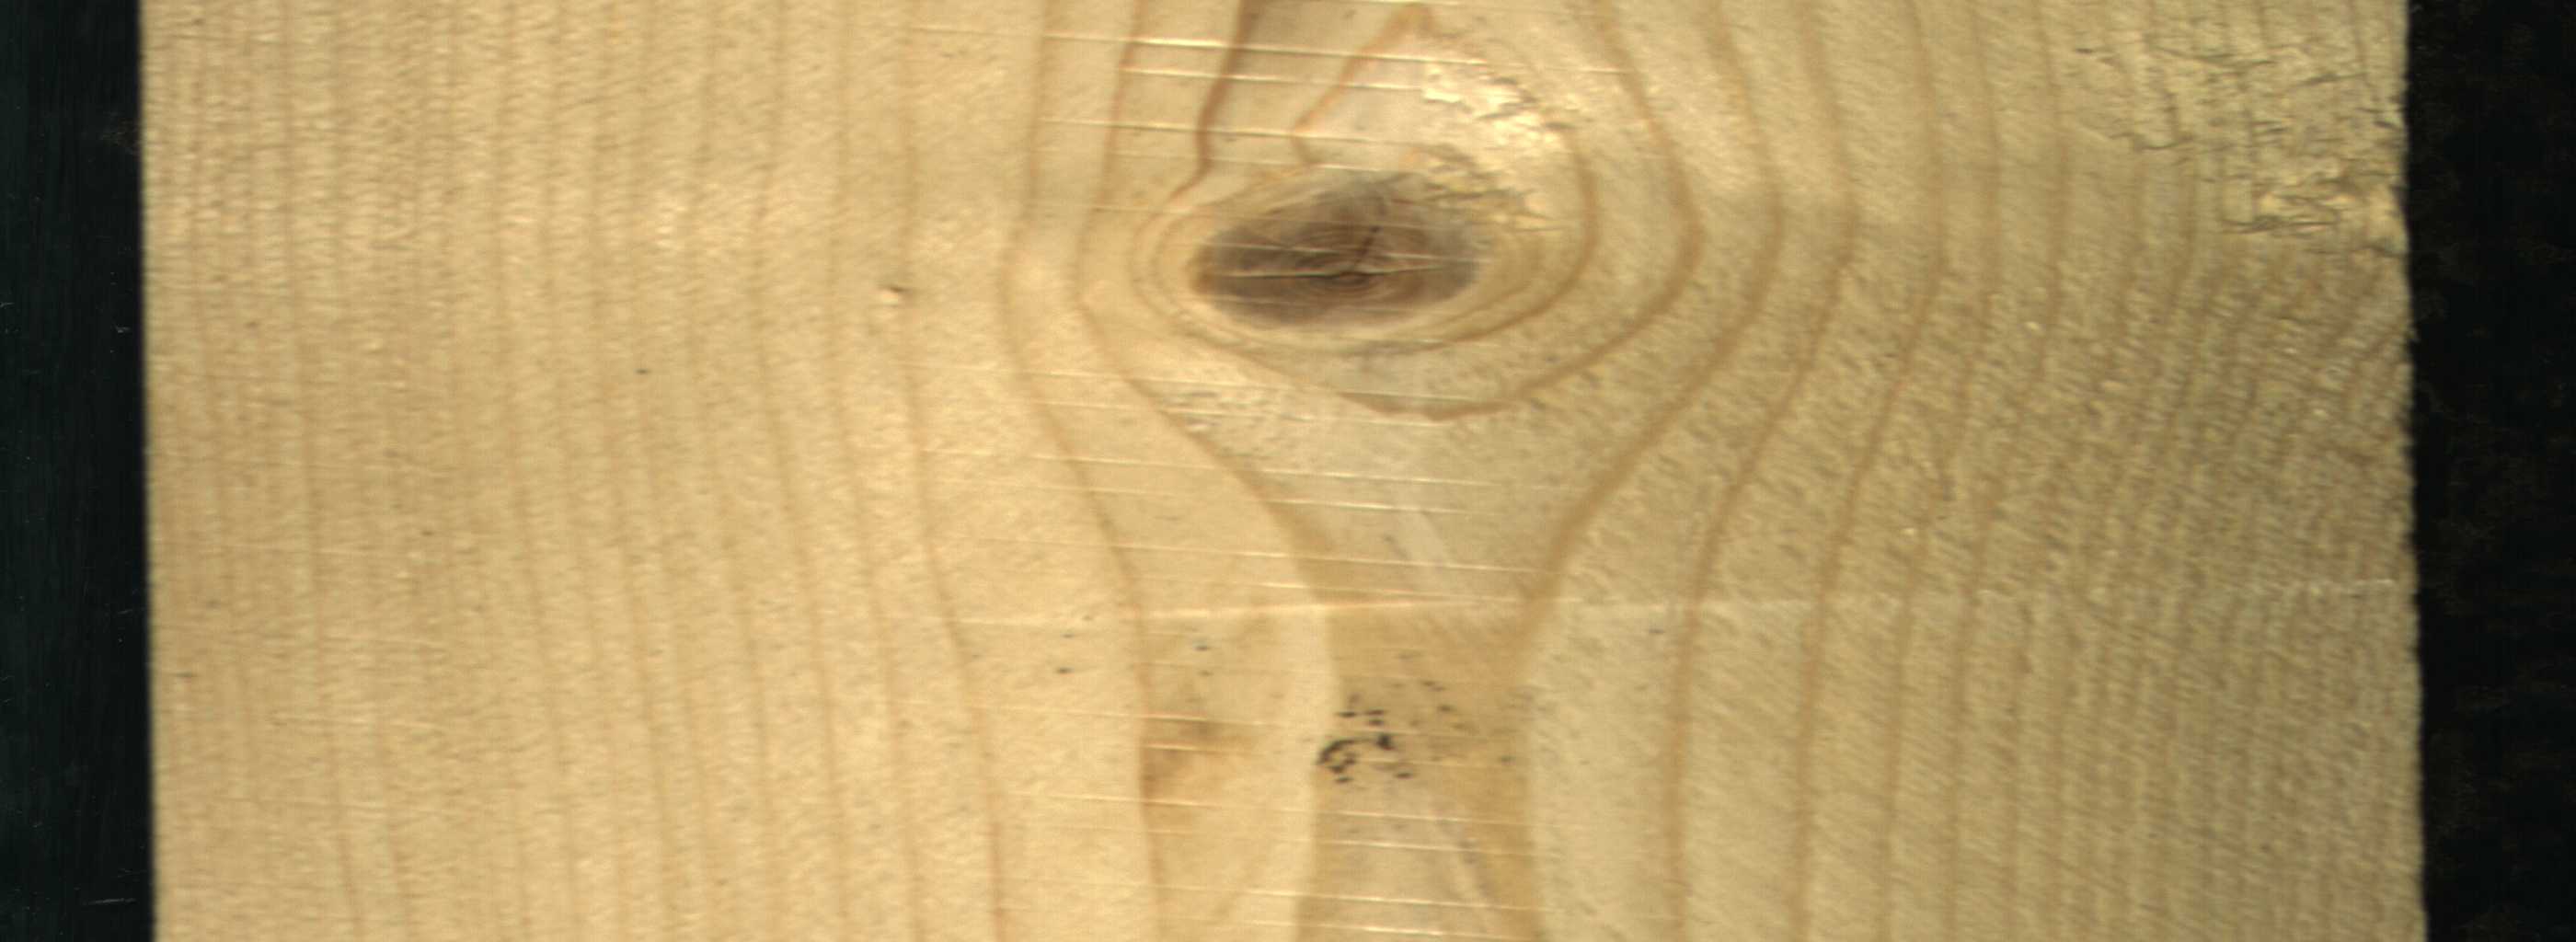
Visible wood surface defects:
Live_Knot